Question: I have this program:
'''
import java.awt.Color;
import java.awt.Dimension;
import java.awt.Font;
import java.awt.Graphics;
import java.awt.Graphics2D;
import java.awt.geom.Rectangle2D;
import javax.swing.JComponent;
import javax.swing.JFrame;
import javax.swing.SwingUtilities;
import javax.swing.WindowConstants;
public class TestLine {
public static void main(String[] args) {
SwingUtilities.invokeLater(new Runnable() {
@Override
public void run() {
new TestLine().start();
}
});
}
private static void start() {
JFrame frame = new JFrame();
frame.setContentPane(new CarthPanel());
frame.setDefaultCloseOperation(WindowConstants.EXIT_ON_CLOSE);
frame.pack();
frame.setVisible(true);
}
private static class CarthPanel extends JComponent {
@Override
public Dimension getPreferredSize() {
return new Dimension(200, 200);
}
@Override
protected void paintComponent(Graphics g) {
Graphics2D gg = (Graphics2D) g;
int w = gg.getClipBounds().width;
int h = gg.getClipBounds().height;
System.out.println("(w,h)=(" + w + "," + h + ")");
gg.translate(w - 1, 0); // <<< when uncommenting both lines, mirroring applies
gg.scale(-1.0, 1.0); //
paintTest(gg, w, h);
}
private static void paintTest(Graphics2D g, int w, int h) {
// black background
g.setColor(Color.black);
g.fillRect(0, 0, w, h);
// colored corners
g.setColor(Color.RED);
g.drawLine(0, 0, 10, 0);
g.drawLine(0, 0, 0, 10);
g.setColor(Color.RED);
g.drawLine(0, 199, 10, 199);
g.drawLine(0, 199, 0, 189);
g.setColor(Color.CYAN);
g.drawLine(189, 0, 199, 0);
g.drawLine(199, 0, 199, 10);
g.setColor(Color.CYAN);
g.drawLine(189, 199, 199, 199);
g.drawLine(199, 199, 199, 189);
// yellow squares
g.setColor(Color.yellow);
g.drawRect(3, 3, 10, 10);
g.fillRect(186, 3, 11, 11);
g.fillRect(3, 186, 11, 11);
g.drawRect(186, 186, 10, 10);
String chars = "ABC";
g.setFont(Font.decode("Arial 72"));
Rectangle2D rect = g.getFontMetrics().getStringBounds(chars, g);
g.drawString(chars, (int) (200 - rect.getWidth()) / 2, (int) (200 - rect.getHeight()));
}
}
}
'''
If you run this program once with two particular lines commented in and then once with the same lines commented out (see the code), then you get to see this:
[
If you didn't spot the problem, here's a zoomed pic:
<URL>
One would expect the image to be perfectly mirrored. This is true for all strokes and hollow shapes (= drawXxx() methods). All filled shapes however (= fillXxx() methods) are drawn exactly one pixel to the left of where I expect them; e.g. the filled yellow rectangles, and you can also notice that the black background has shifted, as seen by the white line at the right border.
Is this a bug or is this intended? I suspect that it has something to do with the difference how "width" and "height" are being handled in drawXxx() and fillXxx() methods:
- -
What am I missing?
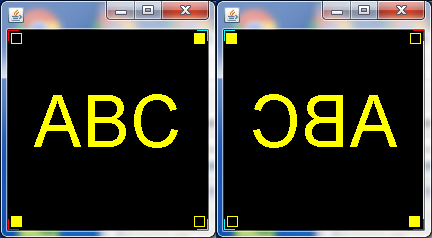
Answer: It is a bug, it is not a feature :)
Surely it is not intended, the mirrored image should be perfect, there's no reason why it shouldn't.
There is a way to use BufferedImage to render on it normally, and then drawing this BufferedImage flipped, the only drawback is a little performance influence and not well looking text drawn using LCD subpixeling.
'''
import java.awt.Color;
import java.awt.Dimension;
import java.awt.Font;
import java.awt.Graphics;
import java.awt.Graphics2D;
import java.awt.geom.Rectangle2D;
import java.awt.image.BufferedImage;
import javax.swing.JComponent;
import javax.swing.JFrame;
import javax.swing.SwingUtilities;
import javax.swing.WindowConstants;
public class TestLine {
public static void main(String[] args) {
SwingUtilities.invokeLater(new Runnable() {
@Override
public void run() {
new TestLine().start();
}
});
}
private static void start() {
JFrame frame = new JFrame();
frame.setContentPane(new CarthPanel());
frame.setDefaultCloseOperation(WindowConstants.EXIT_ON_CLOSE);
frame.pack();
frame.setVisible(true);
}
private static class CarthPanel extends JComponent {
@Override
public Dimension getPreferredSize() {
return new Dimension(200, 200);
}
@Override
protected void paintComponent(Graphics g) {
Graphics2D gg = (Graphics2D) g;
// System.out.println("(w,h)=(" + w + "," + h + ")");
gg.translate(getWidth(), 0); // <<< when uncommenting both lines, mirroring applies
gg.scale(-1.0, 1.0); //
BufferedImage img = new BufferedImage(getWidth(), getHeight(), BufferedImage.TYPE_INT_RGB);
try {
paintTest(img.createGraphics());
} catch (Exception e) {
e.printStackTrace();
}
g.drawImage(img, 0, 0, null);
}
private void paintTest(Graphics2D g) {
// black background
g.setColor(Color.black);
g.fillRect(0, 0, getWidth(), getHeight());
// colored corners
g.setColor(Color.RED);
g.drawLine(0, 0, 10, 0);
g.drawLine(0, 0, 0, 10);
g.setColor(Color.RED);
g.drawLine(0, 199, 10, 199);
g.drawLine(0, 199, 0, 189);
g.setColor(Color.CYAN);
g.drawLine(189, 0, 199, 0);
g.drawLine(199, 0, 199, 10);
g.setColor(Color.CYAN);
g.drawLine(189, 199, 199, 199);
g.drawLine(199, 199, 199, 189);
// yellow squares
g.setColor(Color.yellow);
g.drawRect(3, 3, 10, 10);
g.fillRect(186, 3, 11, 11);
g.fillRect(3, 186, 11, 11);
g.drawRect(186, 186, 10, 10);
String chars = "ABC";
g.setFont(Font.decode("Arial 72"));
Rectangle2D rect = g.getFontMetrics().getStringBounds(chars, g);
g.drawString(chars, (int) (200 - rect.getWidth()) / 2, (int) (200 - rect.getHeight()));
}
}
}
'''